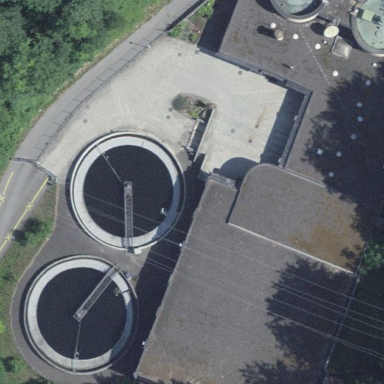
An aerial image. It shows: View of wastewater plant.